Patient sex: F
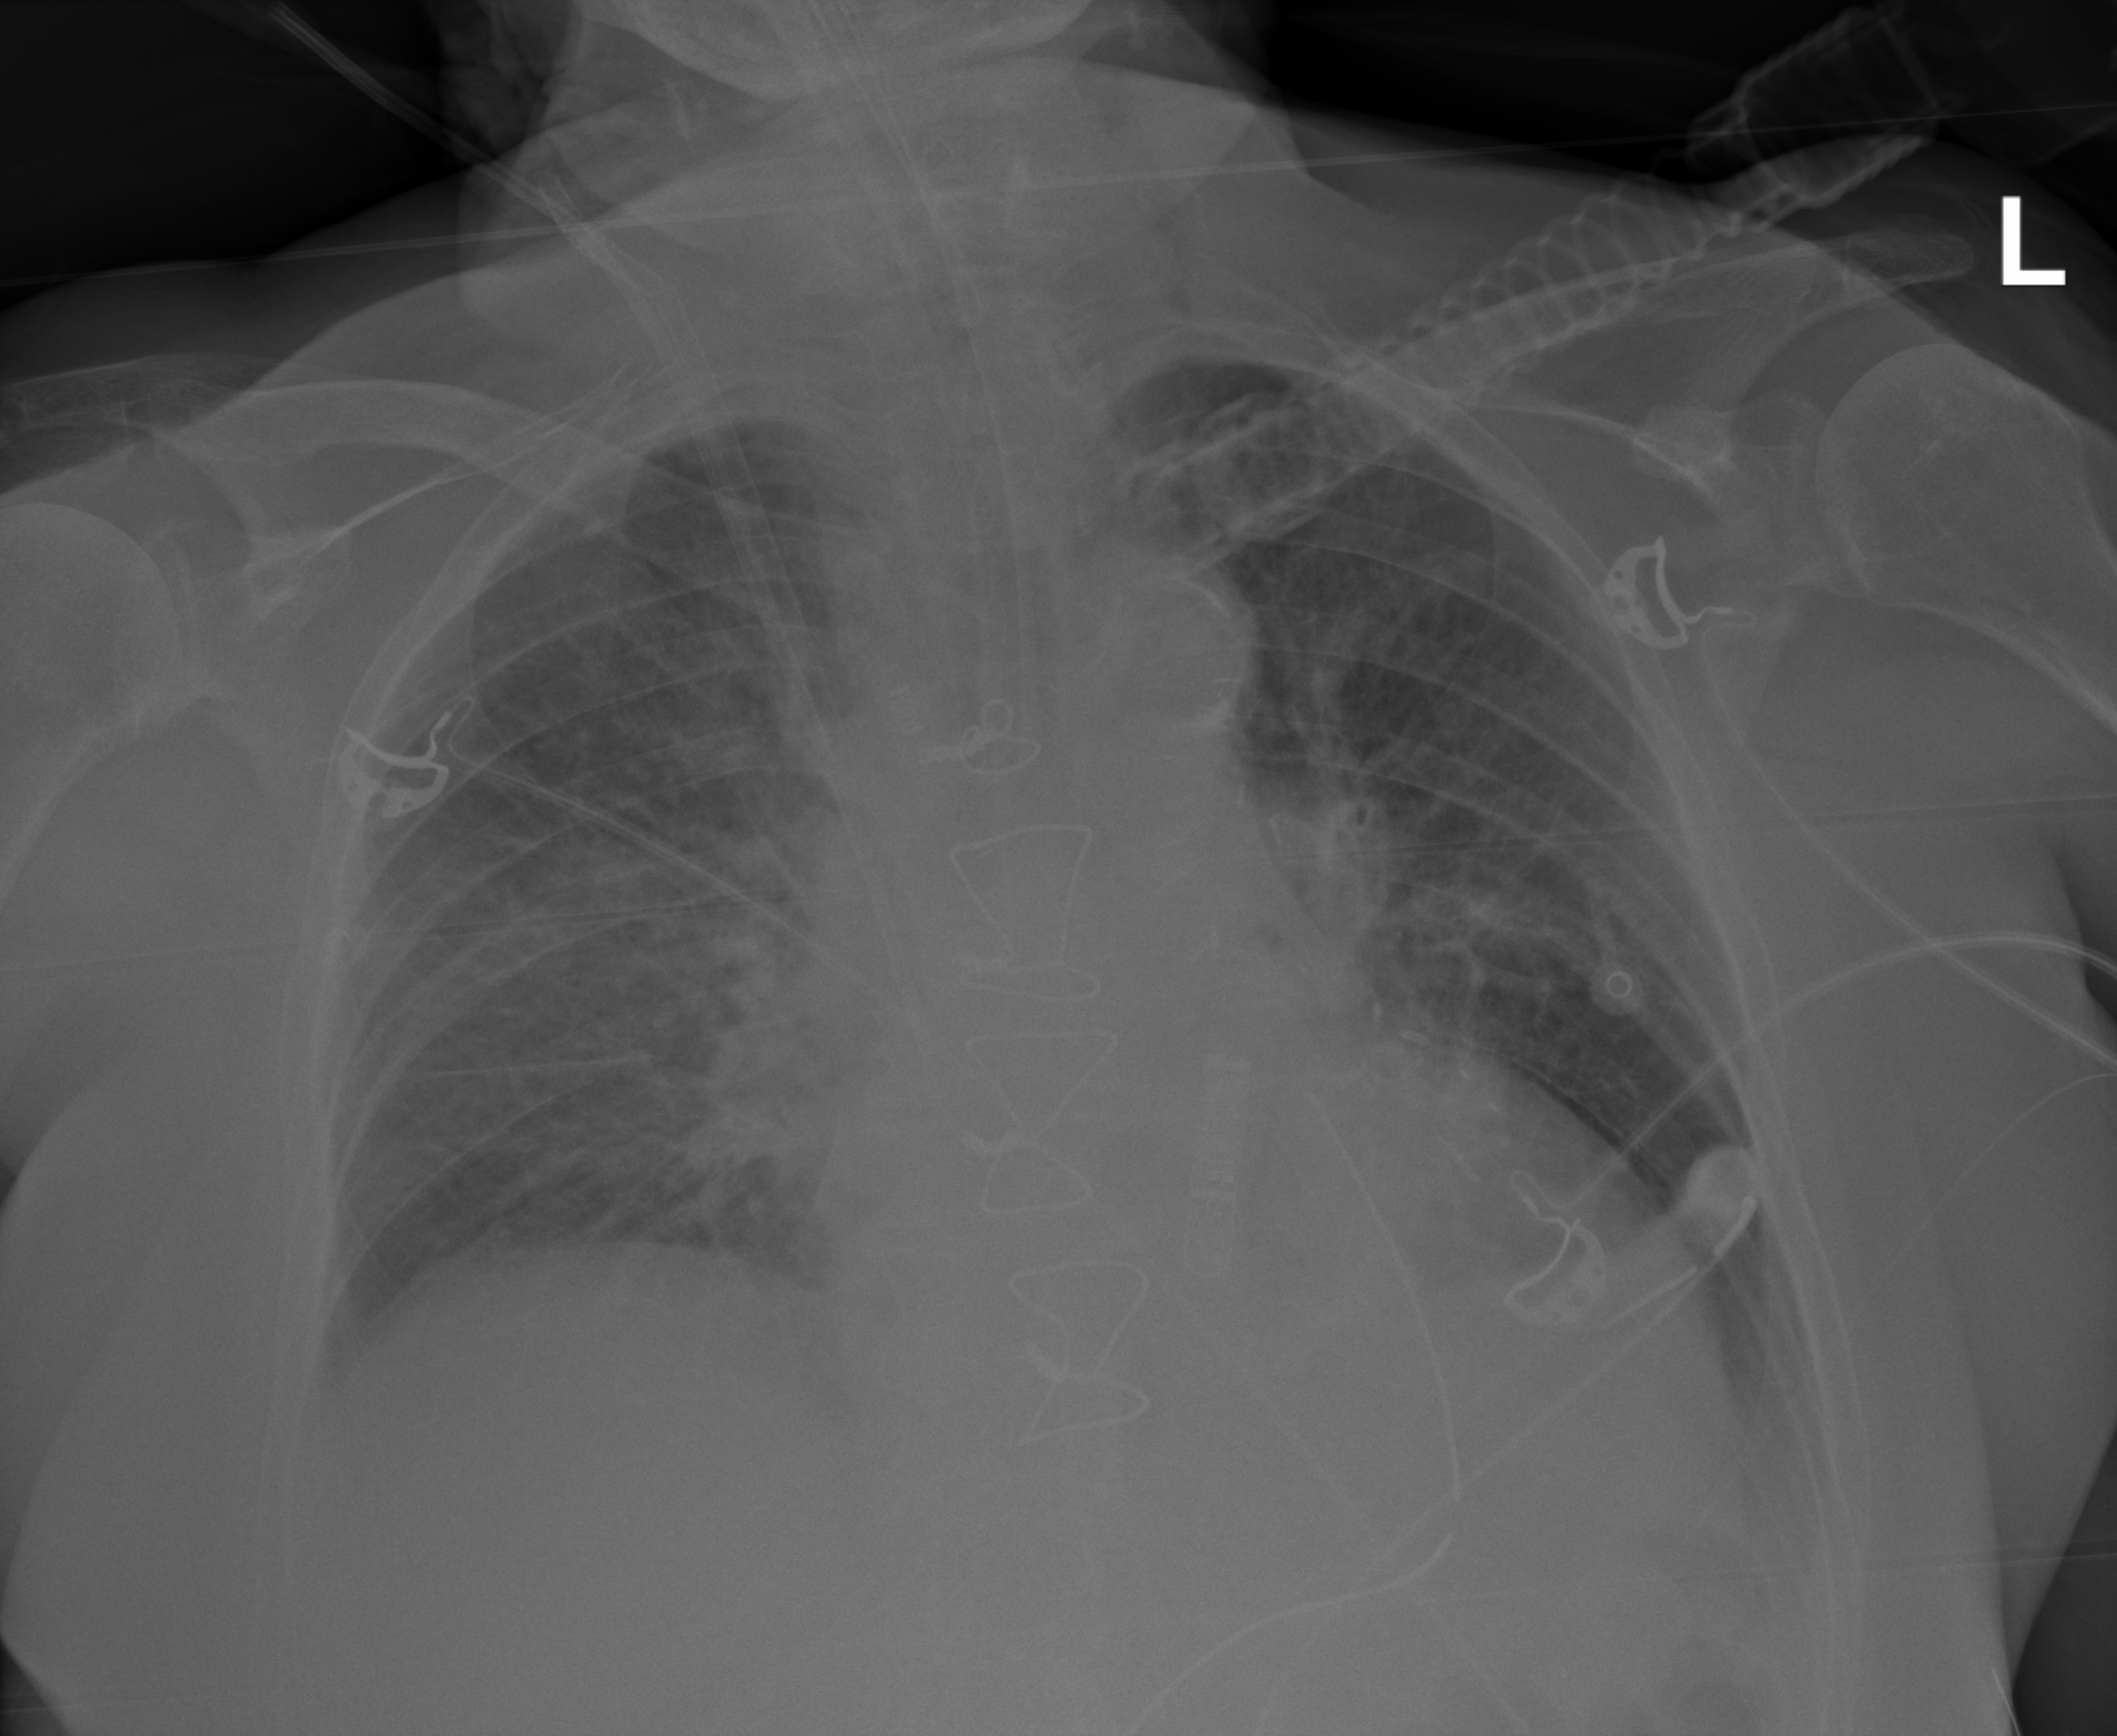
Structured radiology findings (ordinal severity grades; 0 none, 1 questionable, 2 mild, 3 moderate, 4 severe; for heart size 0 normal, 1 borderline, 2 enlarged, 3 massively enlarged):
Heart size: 2
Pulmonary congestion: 2
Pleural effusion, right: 2
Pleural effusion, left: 2
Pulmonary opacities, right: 2
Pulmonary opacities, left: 0
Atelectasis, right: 0
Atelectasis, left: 2